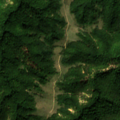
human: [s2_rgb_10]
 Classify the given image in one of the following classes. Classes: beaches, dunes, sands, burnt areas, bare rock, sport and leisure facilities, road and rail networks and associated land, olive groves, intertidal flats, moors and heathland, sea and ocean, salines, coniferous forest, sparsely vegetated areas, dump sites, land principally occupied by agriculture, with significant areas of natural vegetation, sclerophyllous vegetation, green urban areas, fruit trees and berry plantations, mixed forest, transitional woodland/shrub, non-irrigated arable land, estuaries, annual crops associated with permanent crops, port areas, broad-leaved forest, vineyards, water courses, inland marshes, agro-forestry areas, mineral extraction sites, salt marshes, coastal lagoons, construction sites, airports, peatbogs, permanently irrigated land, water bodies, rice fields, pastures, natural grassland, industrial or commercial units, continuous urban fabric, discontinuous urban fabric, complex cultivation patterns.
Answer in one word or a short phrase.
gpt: broad-leaved forest, natural grassland